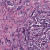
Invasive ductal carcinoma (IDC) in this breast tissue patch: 1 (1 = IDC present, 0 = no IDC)